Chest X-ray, PA view. Patient: 57 years old, sex M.
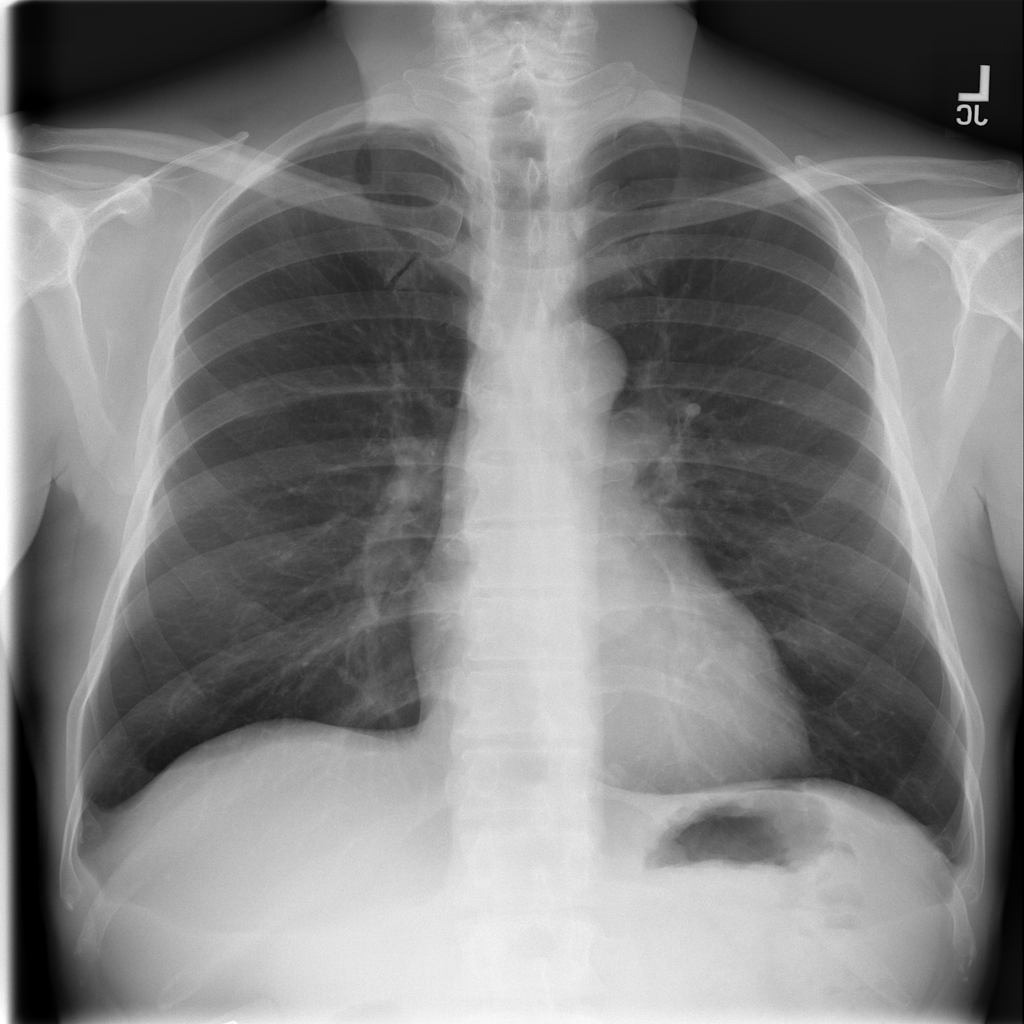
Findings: No Finding